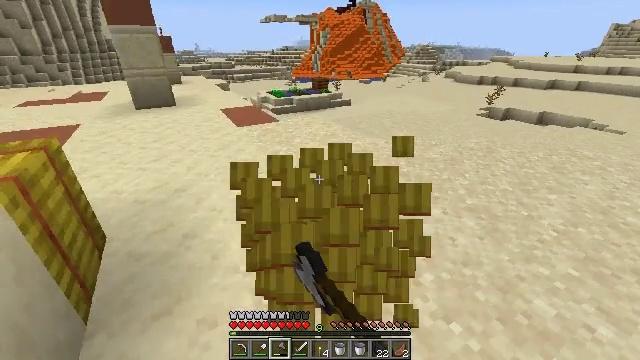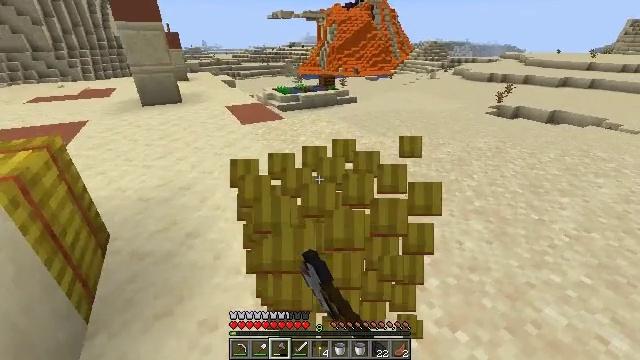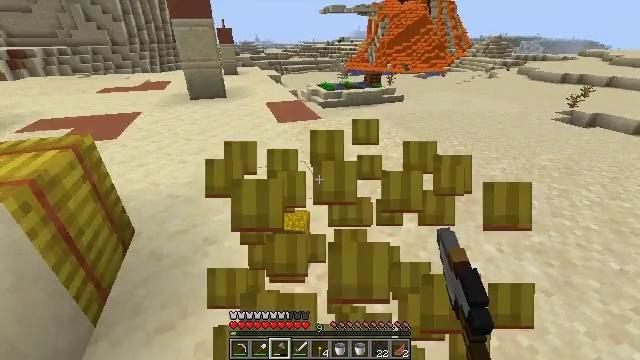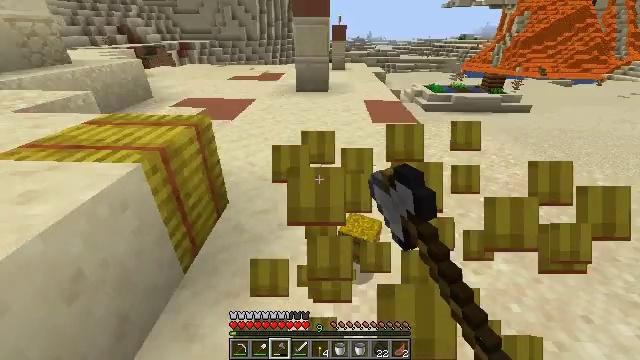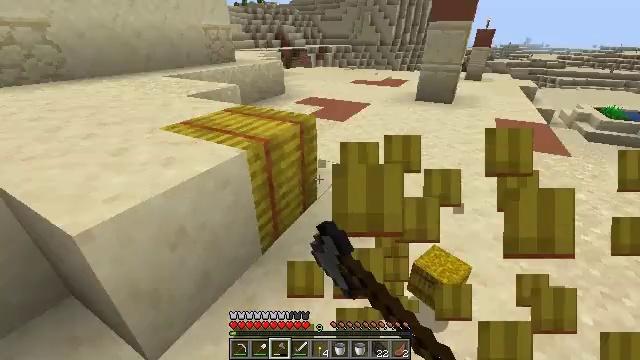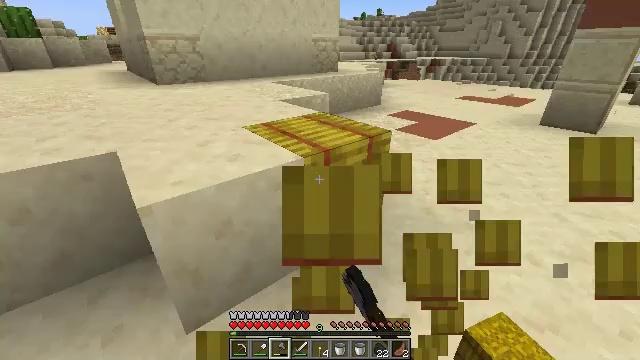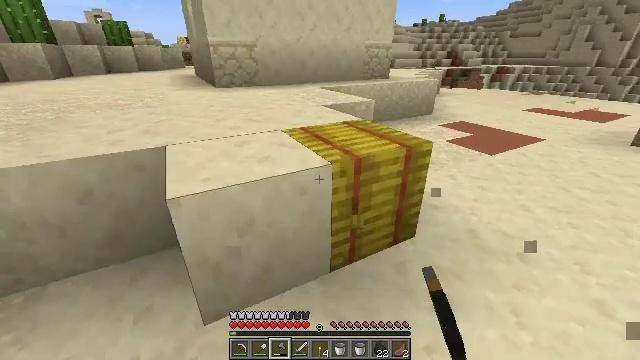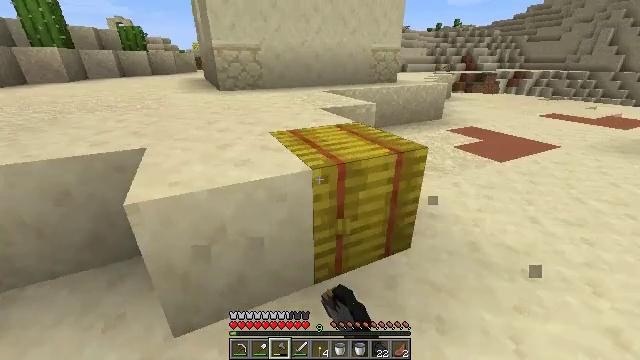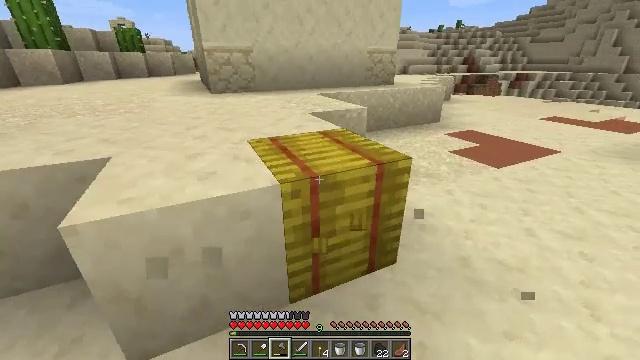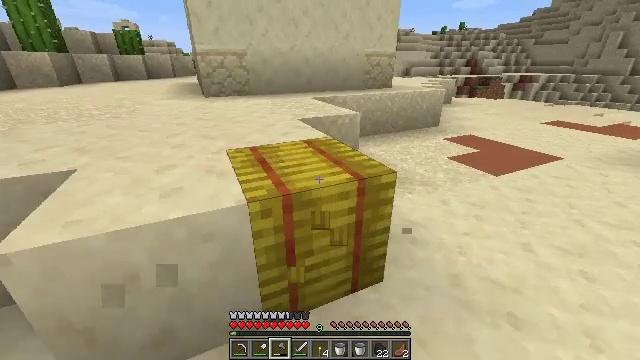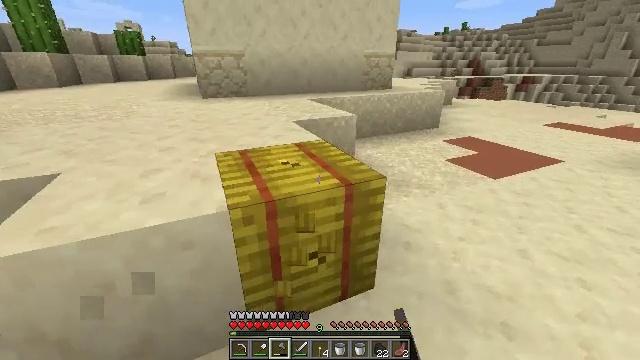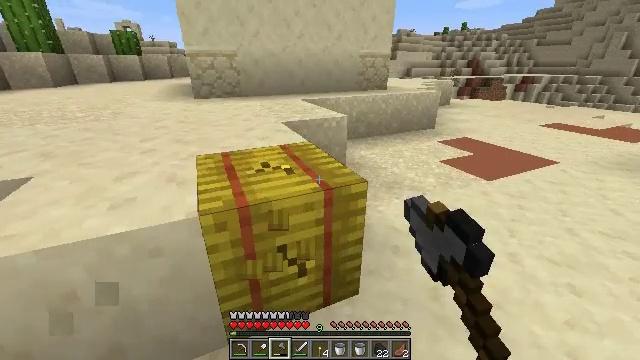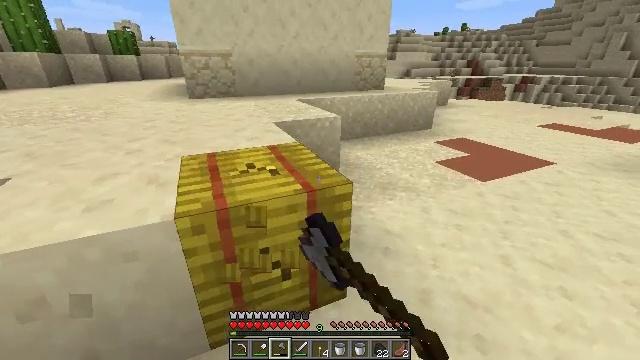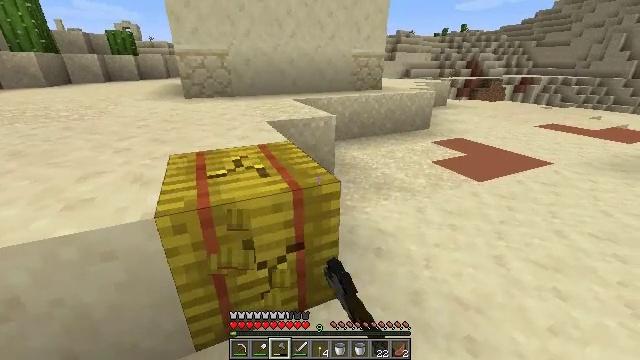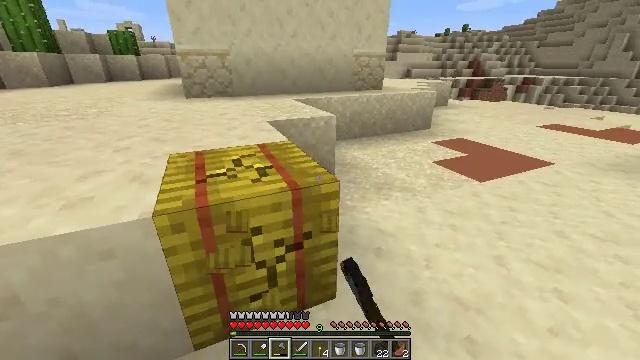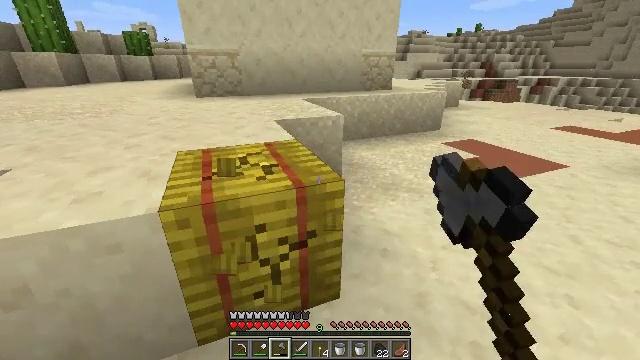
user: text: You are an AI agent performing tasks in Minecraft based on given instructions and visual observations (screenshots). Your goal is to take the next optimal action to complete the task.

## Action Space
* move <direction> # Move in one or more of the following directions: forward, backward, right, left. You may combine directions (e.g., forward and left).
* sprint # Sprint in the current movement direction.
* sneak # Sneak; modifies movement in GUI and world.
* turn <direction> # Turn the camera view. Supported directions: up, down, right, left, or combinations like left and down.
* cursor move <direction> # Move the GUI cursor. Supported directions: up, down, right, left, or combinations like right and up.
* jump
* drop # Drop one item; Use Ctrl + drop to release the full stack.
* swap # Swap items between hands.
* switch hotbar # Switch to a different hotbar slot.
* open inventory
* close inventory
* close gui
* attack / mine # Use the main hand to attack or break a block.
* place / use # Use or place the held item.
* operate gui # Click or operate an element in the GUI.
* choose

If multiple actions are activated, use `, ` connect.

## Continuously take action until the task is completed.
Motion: motion action
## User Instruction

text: Attack the hay block to get hay.
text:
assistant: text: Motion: move forward and move right, turn left, attack / mine
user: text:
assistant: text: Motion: move forward and move right, turn left, attack / mine
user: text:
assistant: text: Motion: move forward and move right, turn left, attack / mine
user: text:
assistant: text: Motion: move forward and move right, turn left, attack / mine
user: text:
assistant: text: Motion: move forward and move right, turn left and up, attack / mine
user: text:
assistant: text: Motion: move forward and move right, turn left and up, attack / mine
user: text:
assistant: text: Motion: move forward and move right, turn left, attack / mine
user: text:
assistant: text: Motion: move forward and move right, attack / mine
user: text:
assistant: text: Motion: move forward and move right, attack / mine
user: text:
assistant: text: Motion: move right, attack / mine
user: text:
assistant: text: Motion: attack / mine
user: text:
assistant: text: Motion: attack / mine
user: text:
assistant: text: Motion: attack / mine
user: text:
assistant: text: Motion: attack / mine
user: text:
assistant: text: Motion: turn left, attack / mine
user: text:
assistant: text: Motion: turn left, attack / mine
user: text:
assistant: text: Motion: attack / mine
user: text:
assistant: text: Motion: attack / mine
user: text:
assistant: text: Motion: attack / mine
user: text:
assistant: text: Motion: attack / mine
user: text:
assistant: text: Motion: attack / mine
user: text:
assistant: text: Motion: attack / mine
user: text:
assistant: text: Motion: attack / mine
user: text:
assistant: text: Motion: attack / mine
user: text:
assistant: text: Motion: attack / mine
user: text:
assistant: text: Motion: attack / mine
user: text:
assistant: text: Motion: move forward, attack / mine
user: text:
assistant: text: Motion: move forward, attack / mine
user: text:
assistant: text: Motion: move forward, attack / mine
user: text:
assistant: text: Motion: move forward, attack / mine